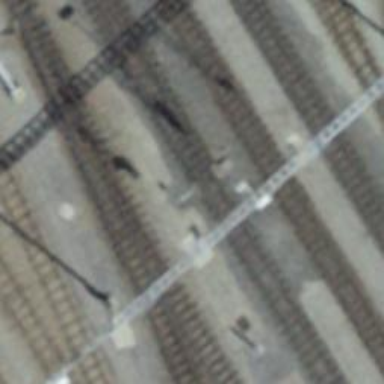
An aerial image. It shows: Narrow-gauge railway siding with electrified contact line.